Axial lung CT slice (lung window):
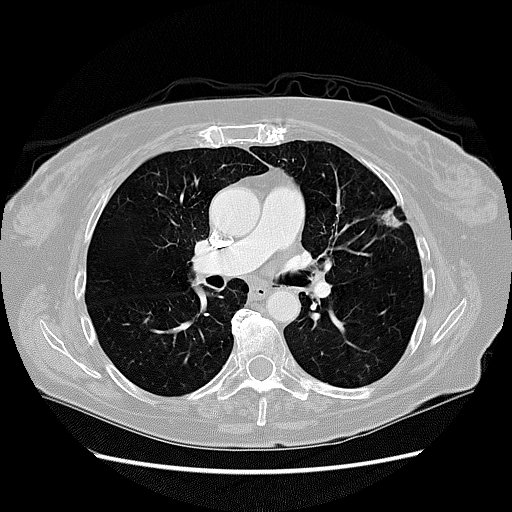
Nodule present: yes
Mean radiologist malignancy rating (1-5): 4.5